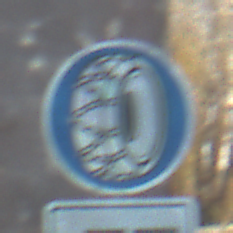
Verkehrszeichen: SchneekettenVorgeschrieben
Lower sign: HinweisDurchSinnbild16
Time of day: MorningAfternoon
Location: Outdoor (Suburban)
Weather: Clear
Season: NotSpecified
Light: Natural